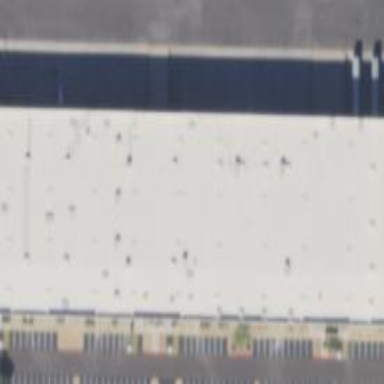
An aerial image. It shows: Warehouse.